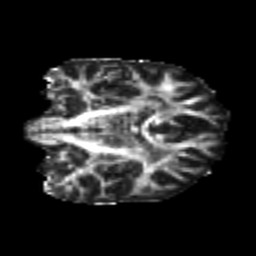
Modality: FA
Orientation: coronal
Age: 23
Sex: female
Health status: healthy
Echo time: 0.074 s